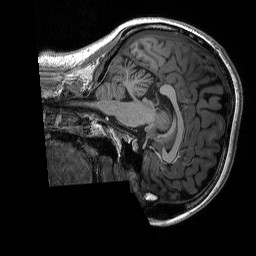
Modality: T1w
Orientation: sagittal
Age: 26
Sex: female
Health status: healthy
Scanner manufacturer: siemens
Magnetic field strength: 3 T
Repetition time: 2.3 s
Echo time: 0.00298 s